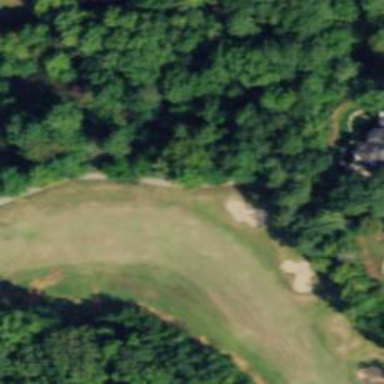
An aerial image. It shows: Golf hole.